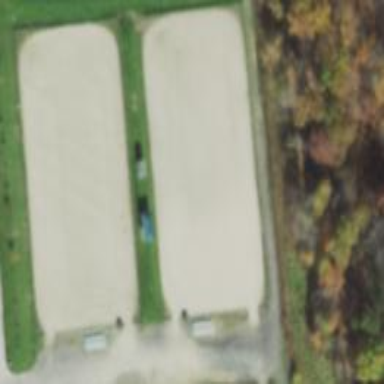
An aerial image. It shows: Equestrian pitch with dirt surface.